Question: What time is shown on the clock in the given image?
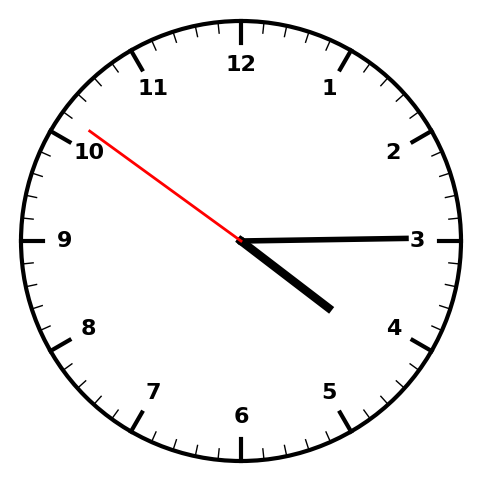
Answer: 04:14:51